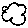
Label: cloud